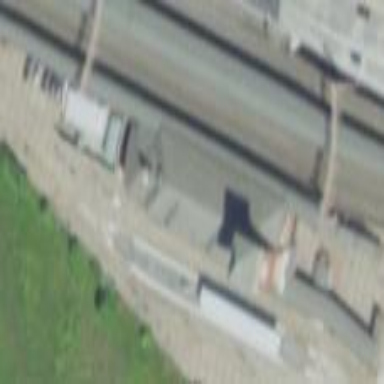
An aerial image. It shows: Train station building.